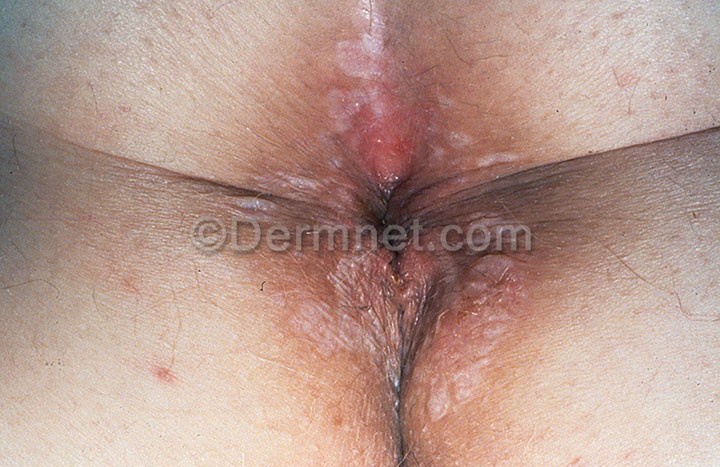
Disease: Psoriasis pictures Lichen Planus and related diseases